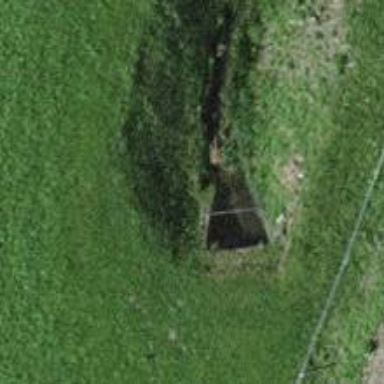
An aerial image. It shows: Drain passing through tunnel.